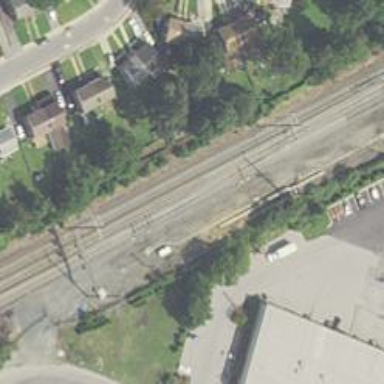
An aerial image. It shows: Railway track with contact lines for electrification.